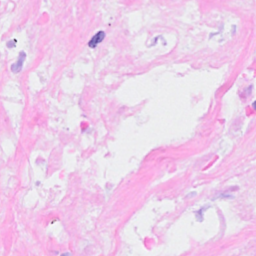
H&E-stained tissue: Breast